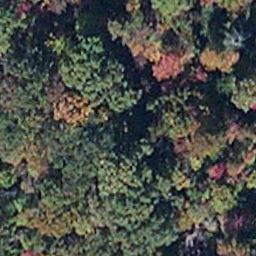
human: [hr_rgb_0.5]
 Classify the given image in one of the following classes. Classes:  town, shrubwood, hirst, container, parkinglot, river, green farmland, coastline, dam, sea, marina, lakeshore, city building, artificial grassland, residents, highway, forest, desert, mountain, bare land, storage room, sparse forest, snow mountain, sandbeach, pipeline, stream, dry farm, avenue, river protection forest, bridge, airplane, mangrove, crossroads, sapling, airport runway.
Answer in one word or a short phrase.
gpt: mangrove